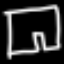
Label: pants